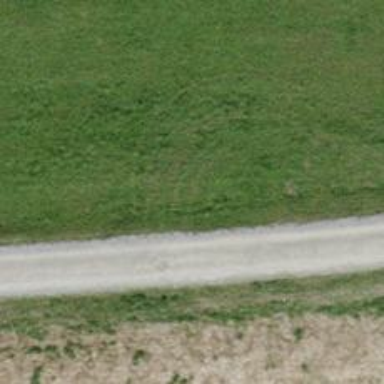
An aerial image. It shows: Compacted track with grade2 surface.